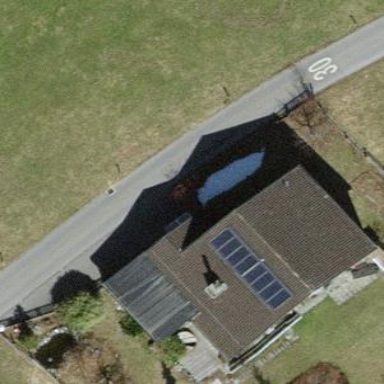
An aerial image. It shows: Simple and straightforward house.